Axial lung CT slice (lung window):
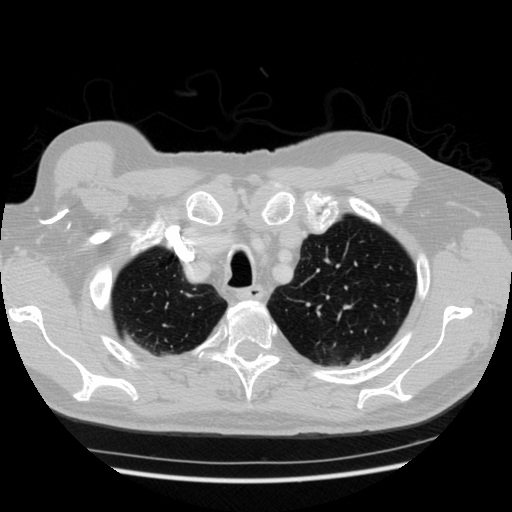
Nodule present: no